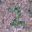
Label: 2